Interaction volume radius: 10 \u00c5
Interaction volume height: 25 \u00c5
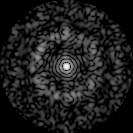
Disorder parameter: 0.7936